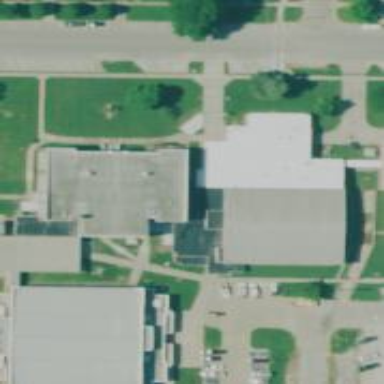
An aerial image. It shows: School.